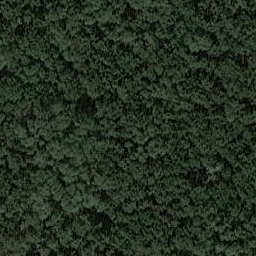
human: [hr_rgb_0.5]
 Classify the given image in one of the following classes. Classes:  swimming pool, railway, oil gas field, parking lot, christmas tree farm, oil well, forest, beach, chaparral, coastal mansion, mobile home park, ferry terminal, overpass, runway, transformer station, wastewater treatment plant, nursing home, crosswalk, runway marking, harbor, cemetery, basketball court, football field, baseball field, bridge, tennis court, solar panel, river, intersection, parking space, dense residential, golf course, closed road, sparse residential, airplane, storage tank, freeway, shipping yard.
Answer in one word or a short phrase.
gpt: forest